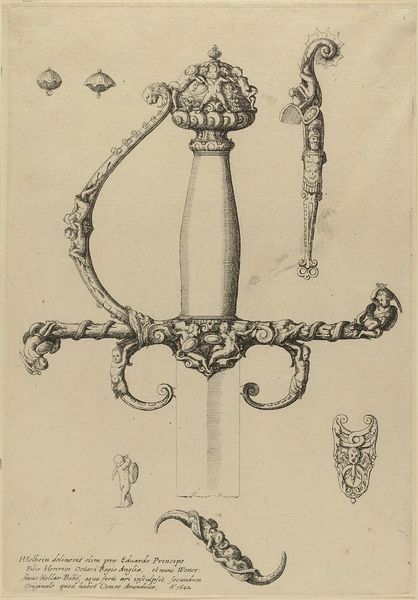
Titel: Degengriff
Künstler: Hans Holbein der Jüngere
Standort: Hamburg
Institution: Museum für Kunst und Gewerbe Hamburg
Schlagwörter: papier, grafik, graphik, scheide, fotografie, photographie, druckgraphik, druckgrafik, radierung, waffen, kunstgewerbe, putten, kunsthandwerk, amoretten, groteske, gerippt, reproduktionen, industriedesign, druckerzeugnisse, dolchscheide, ornamentstich, vorlageblätter